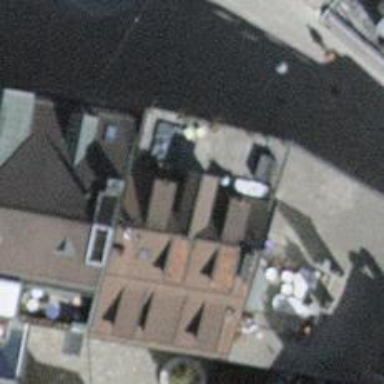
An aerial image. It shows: Restaurant.